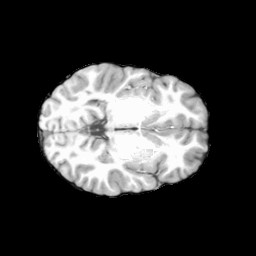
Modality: T1w
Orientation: coronal
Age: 14
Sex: male